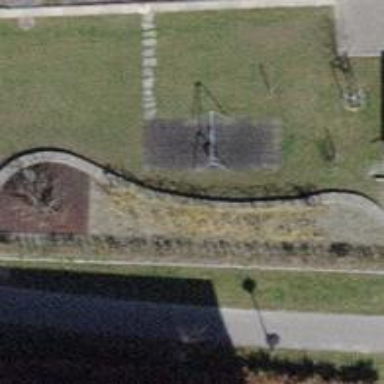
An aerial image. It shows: Playground area for leisure land.